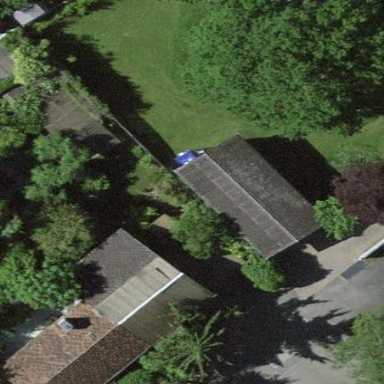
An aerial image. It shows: Gabled roof garage.